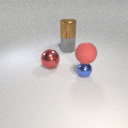
large red metal sphere behind small blue metal sphere